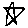
Label: star